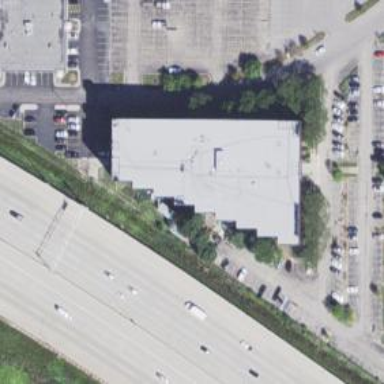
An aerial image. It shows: Office building.